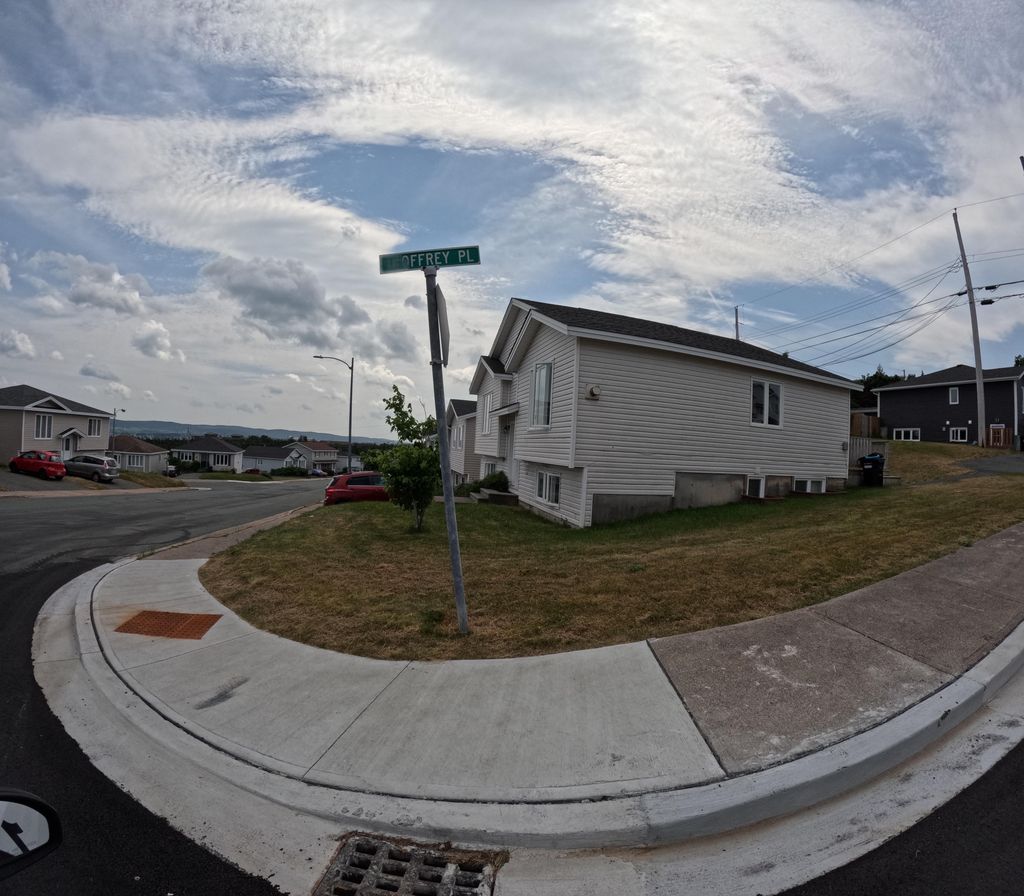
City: st_johns